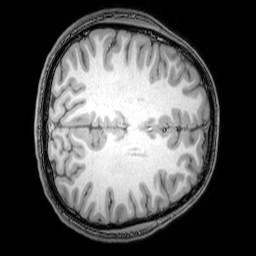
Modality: T1w
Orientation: axial
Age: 23
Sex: male
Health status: healthy
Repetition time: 0.081 s
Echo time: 0.037 s